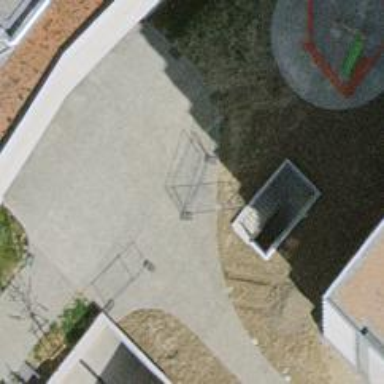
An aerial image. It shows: Driveway tunnel.